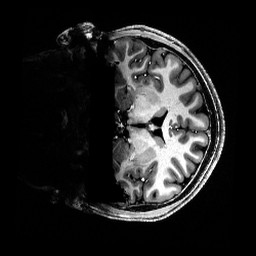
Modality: T1w
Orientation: coronal
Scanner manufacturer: siemens
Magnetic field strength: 6.98 T
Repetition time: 5 s
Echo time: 0.00343 s